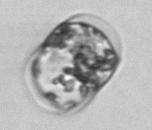
Label: Lauderia_annulata